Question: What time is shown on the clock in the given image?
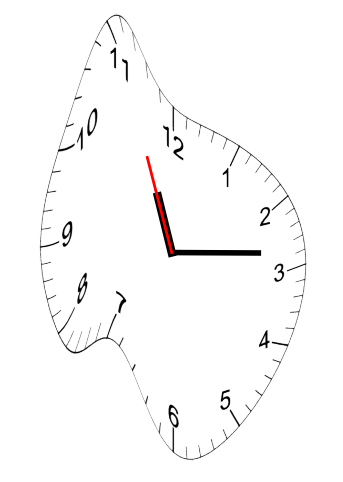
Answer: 11:13:56